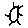
Label: sun